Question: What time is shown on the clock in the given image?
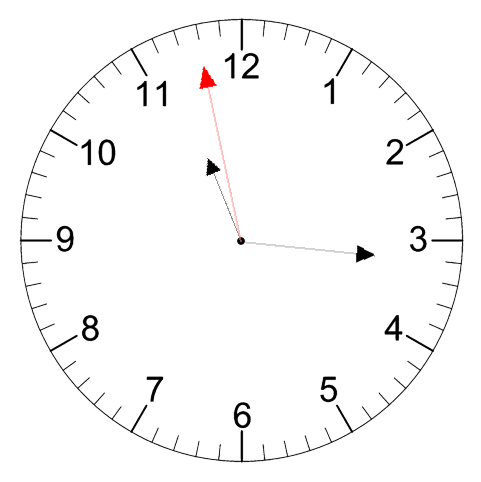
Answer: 11:15:58